Question: I'm trying to make a game for kids, in this game you have figures made with some stars, the kid must connect the stars using the finger. I've everything done except for one thing, when the finger comes through one of the stars, the star must turn red and make a noise.

The star does turn red a make a noise, but only if I make tap on them. If I try to drag the finger through the figure, only the first star where I did tap will ring and turn red, the rest will not. My custom view is a class that extends from 'RelativeLayout' wich have some 'ImageView''s in there, that are the stars. To add the stars I just read the data about the figure from a data structure and I instantiate the 'ImageView''s on the fly, adding them the proper margin to make the figure. So far I've tried use the 'setOnTouchListener' in each star, override the 'onTouchEvent' from the stars views, use the 'setOnTouchListener', 'onTouchEvent', 'setOnHoverListener' and 'setOnDragListener' in the 'RelativeLayout'. In each of this methods the way that I've implemented to check the views in the callback is by doing:
'''
for (View v : vStarsCollection) {
Rect viewBounds = new Rect(v.getLeft(), v.getTop(), v.getRight(), v.getBottom());
if (viewBounds.contains((int)event.getX(), (int)event.getY())) {
MediaPlayer mp = MediaPlayer.create(getContext(), R.raw.right_simon_sound);
mp.start();
((ImageView) v).setImageResource(R.drawable.star_red);
}
}
'''
Where 'vStarsCollection' is a collection of the 'ImageView' that I added in the 'RelativeLayout'. Like I told you, the code works when I do tap, but doesnt when I drag the finger across the stars. How can I do this?
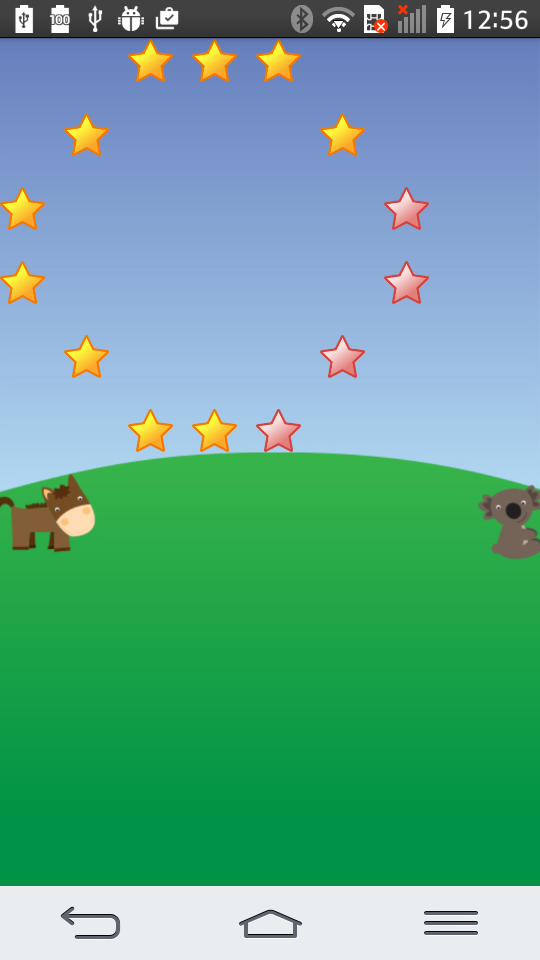
Answer: Instead of adding the touch listener to each star, try adding to your custom view (i.e., relativelayout).
Then in the onTouch callback, add your existing logic to change the color.
So that onTouch will not go out of your view bounds